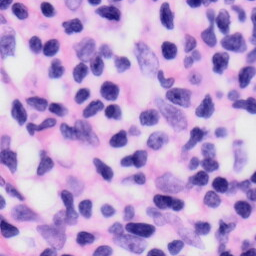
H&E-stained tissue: Skin